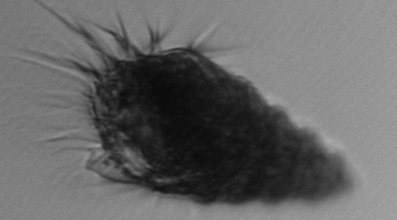
Label: Laboea_strobila